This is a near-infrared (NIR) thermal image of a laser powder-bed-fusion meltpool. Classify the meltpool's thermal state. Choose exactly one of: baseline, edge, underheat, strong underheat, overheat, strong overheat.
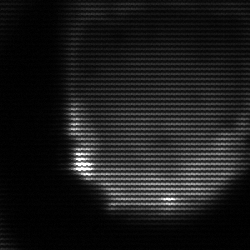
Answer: edge